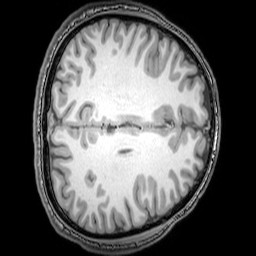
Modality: T1w
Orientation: axial
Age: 21
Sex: male
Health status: healthy
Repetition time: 0.081 s
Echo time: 0.037 s